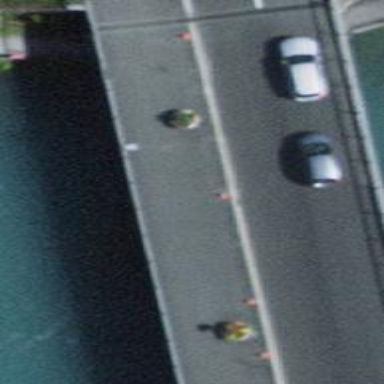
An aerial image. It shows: Bollard.